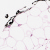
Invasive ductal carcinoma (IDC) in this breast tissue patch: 0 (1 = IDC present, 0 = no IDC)